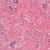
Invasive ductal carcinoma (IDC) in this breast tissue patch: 1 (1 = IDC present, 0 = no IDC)